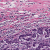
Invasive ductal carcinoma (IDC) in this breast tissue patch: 0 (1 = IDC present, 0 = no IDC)